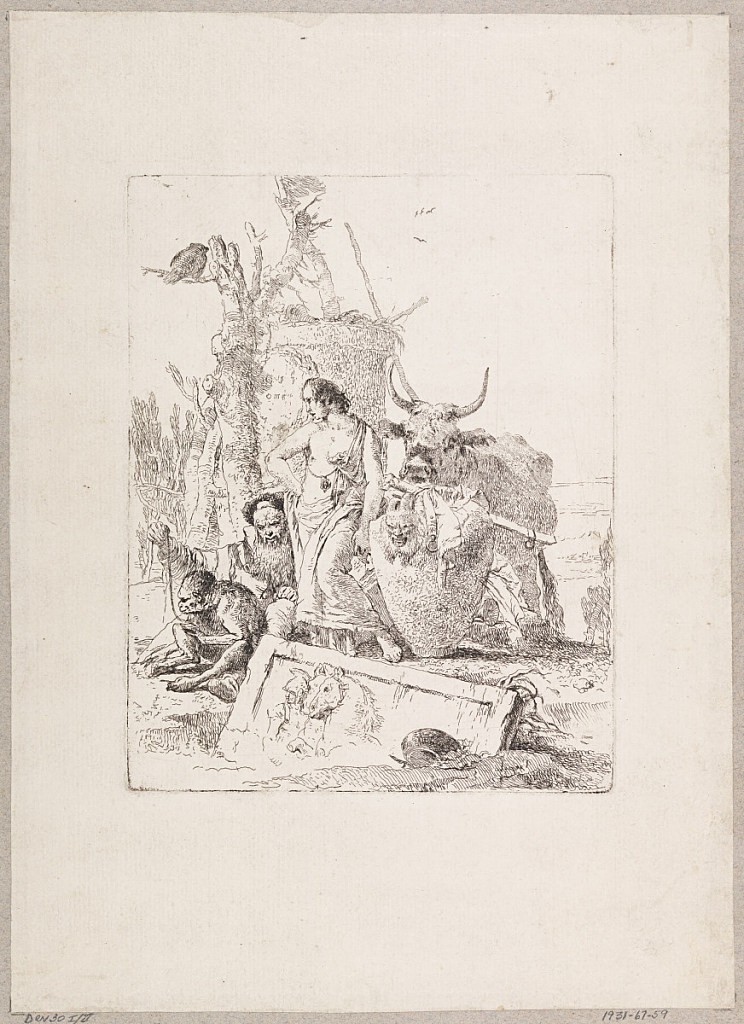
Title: Standing Youth and Seated Magus with Monkey on Leash, plate 18 from the Scherzi di Fantasia
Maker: Giovanni Battista Tiepolo, Italian, 1692 - 1770
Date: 1750-60
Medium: Etching on laid paper
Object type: Print
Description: First state, before the number
In the center, a young man with bare breast and arms stands next to a large urn with a satyr head. To the left, a crouching old man with a monkey on a leash. In the foreground, a sunken tomb with a relief. In the background, an ox.